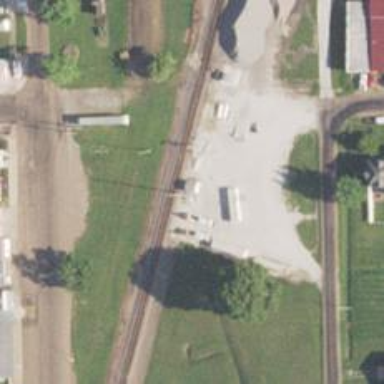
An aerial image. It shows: Railway service station.